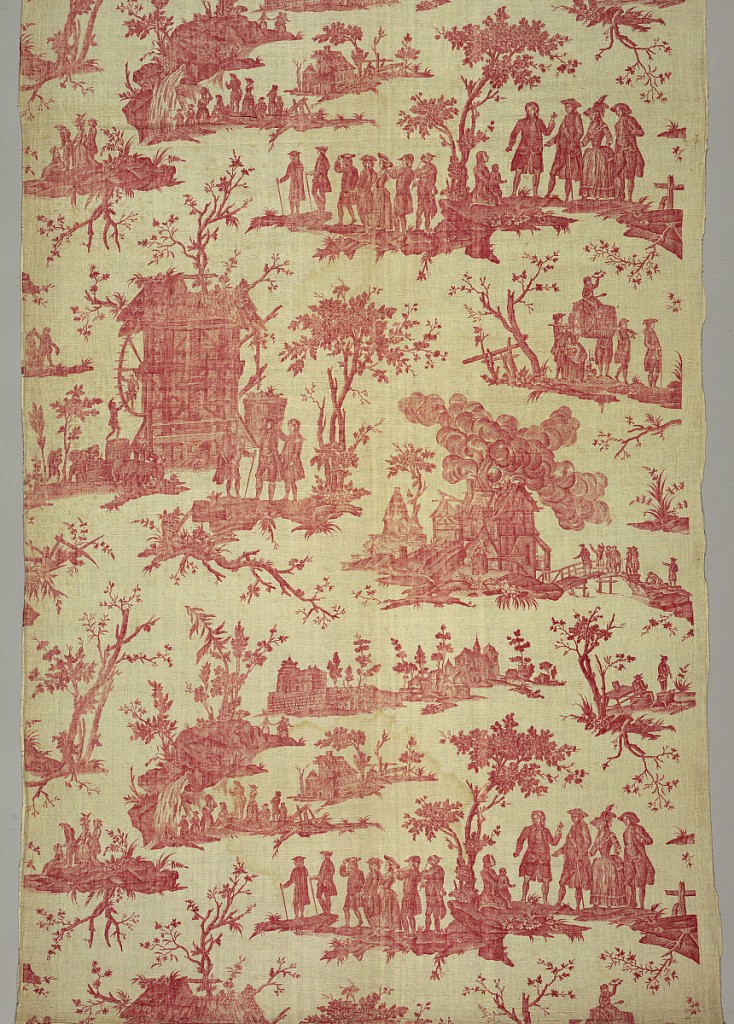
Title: La Maison qui brule
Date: ca. 1785
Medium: cotton Technique: printed by engraved copper plate on plain weave
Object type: Textile
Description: Two prominent images, a wine press at the left and a burning house at the right with other spaces filled with people, buildings, and other rural scenes. In red on white.